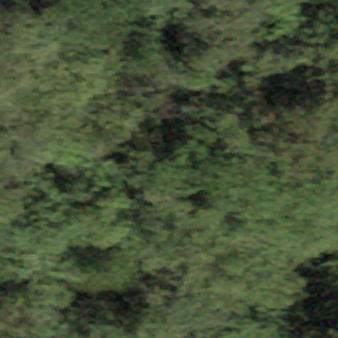
Label: other